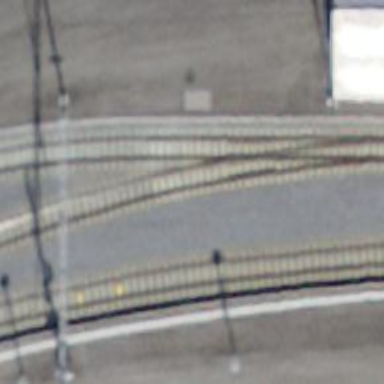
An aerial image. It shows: Narrow-gauge railway siding with electrified contact line.